Question: i have tow attributes described in the image bellow :

i wanna know how to get value of it
'''
________
_________
_________
'''
Thanks !
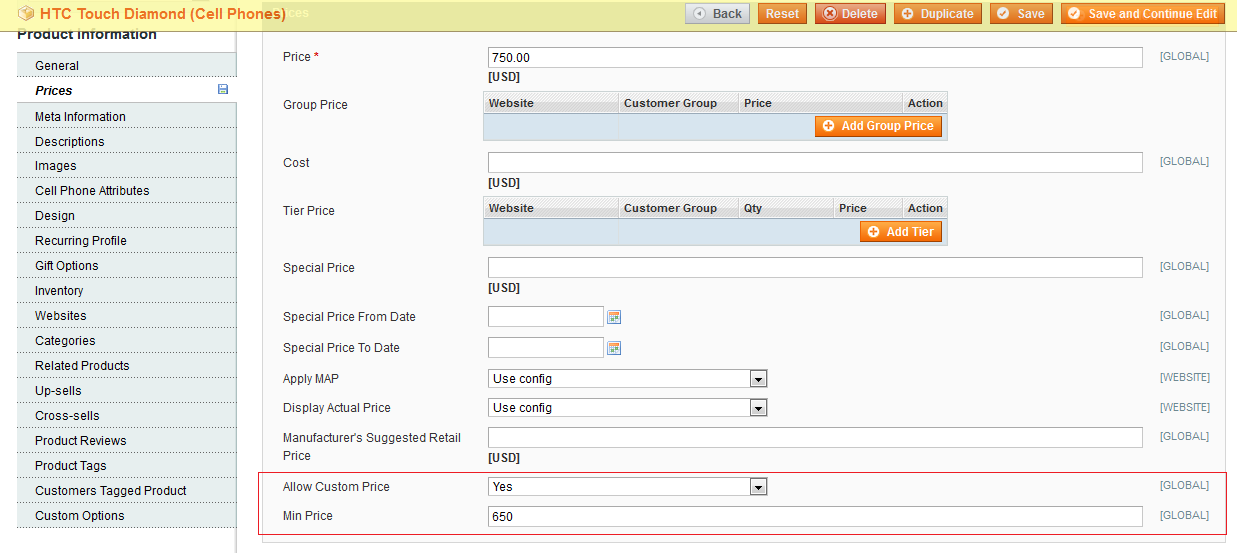
Answer: First load the product model:
'''
$product = Mage::getModel('catalog/product')->load(<product_id>);
'''
then use:
'''
$allowCustomPrice = $product->getAttributeText('allow_custom_price');
'''
and
'''
$minPrice = $product->getMinPrice();
'''
Note: I am asuming, that you will replace with original product id, and attribute codes are "allow_custom_price" and "min_price" respectively.